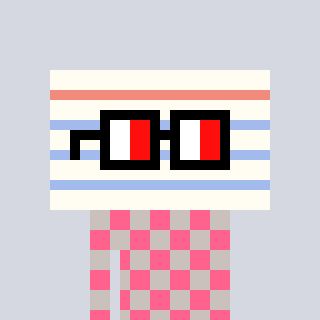
a pixel art character with square glasses with black frames and red eyes, a empty notebook page-shaped head and a foggrey-colored body on a cool background